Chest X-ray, PA view. Patient: 12 years old, sex M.
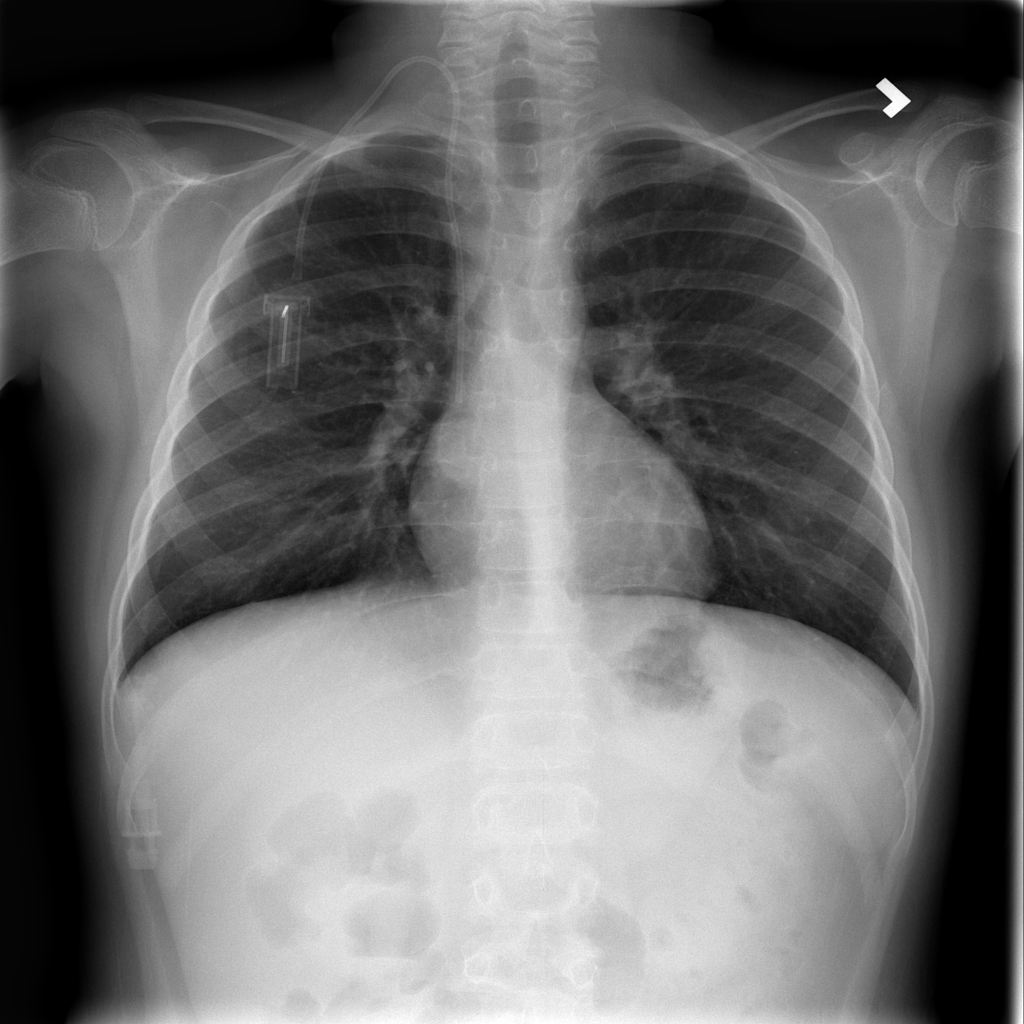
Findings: Infiltration